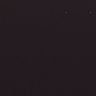
Metastatic tissue present: no